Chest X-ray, PA view. Patient: 33 years old, sex M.
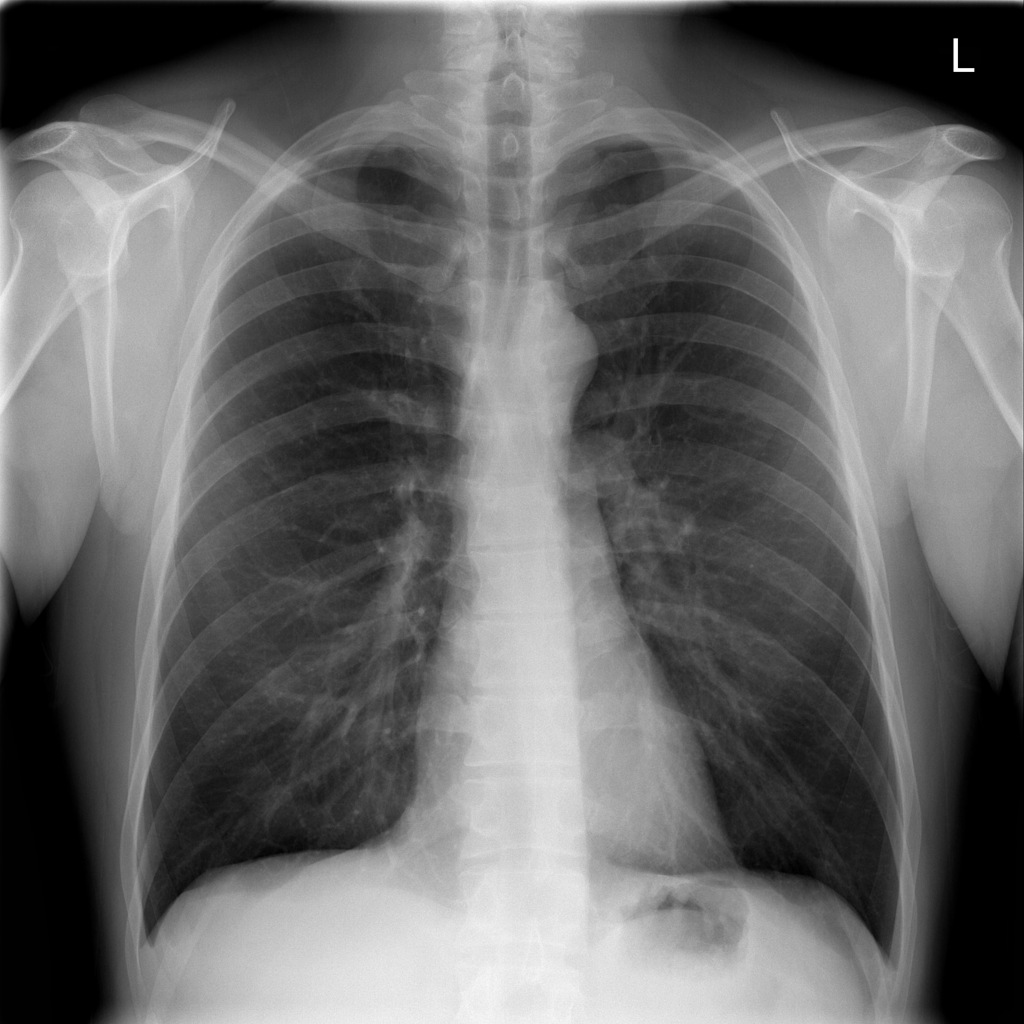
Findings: No Finding